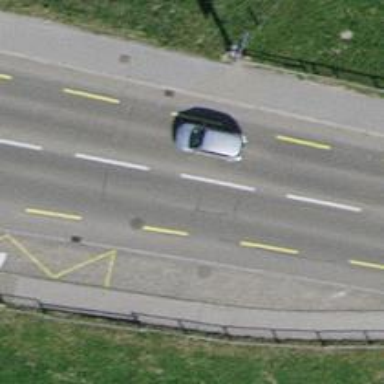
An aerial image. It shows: Public transport stop position.